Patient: sex F, age 54
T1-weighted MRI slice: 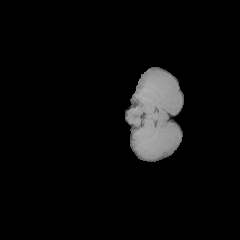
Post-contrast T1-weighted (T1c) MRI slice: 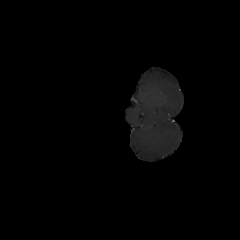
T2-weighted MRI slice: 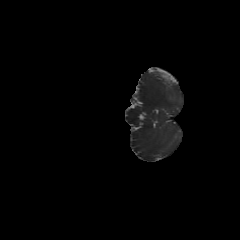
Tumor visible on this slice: no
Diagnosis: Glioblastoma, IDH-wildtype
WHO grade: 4